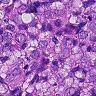
Metastatic tissue present: yes